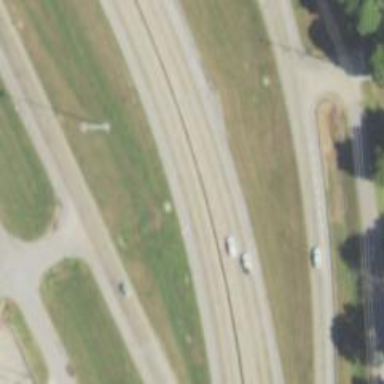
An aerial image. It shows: This image shows trunk highway that functions as expressway.